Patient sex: F
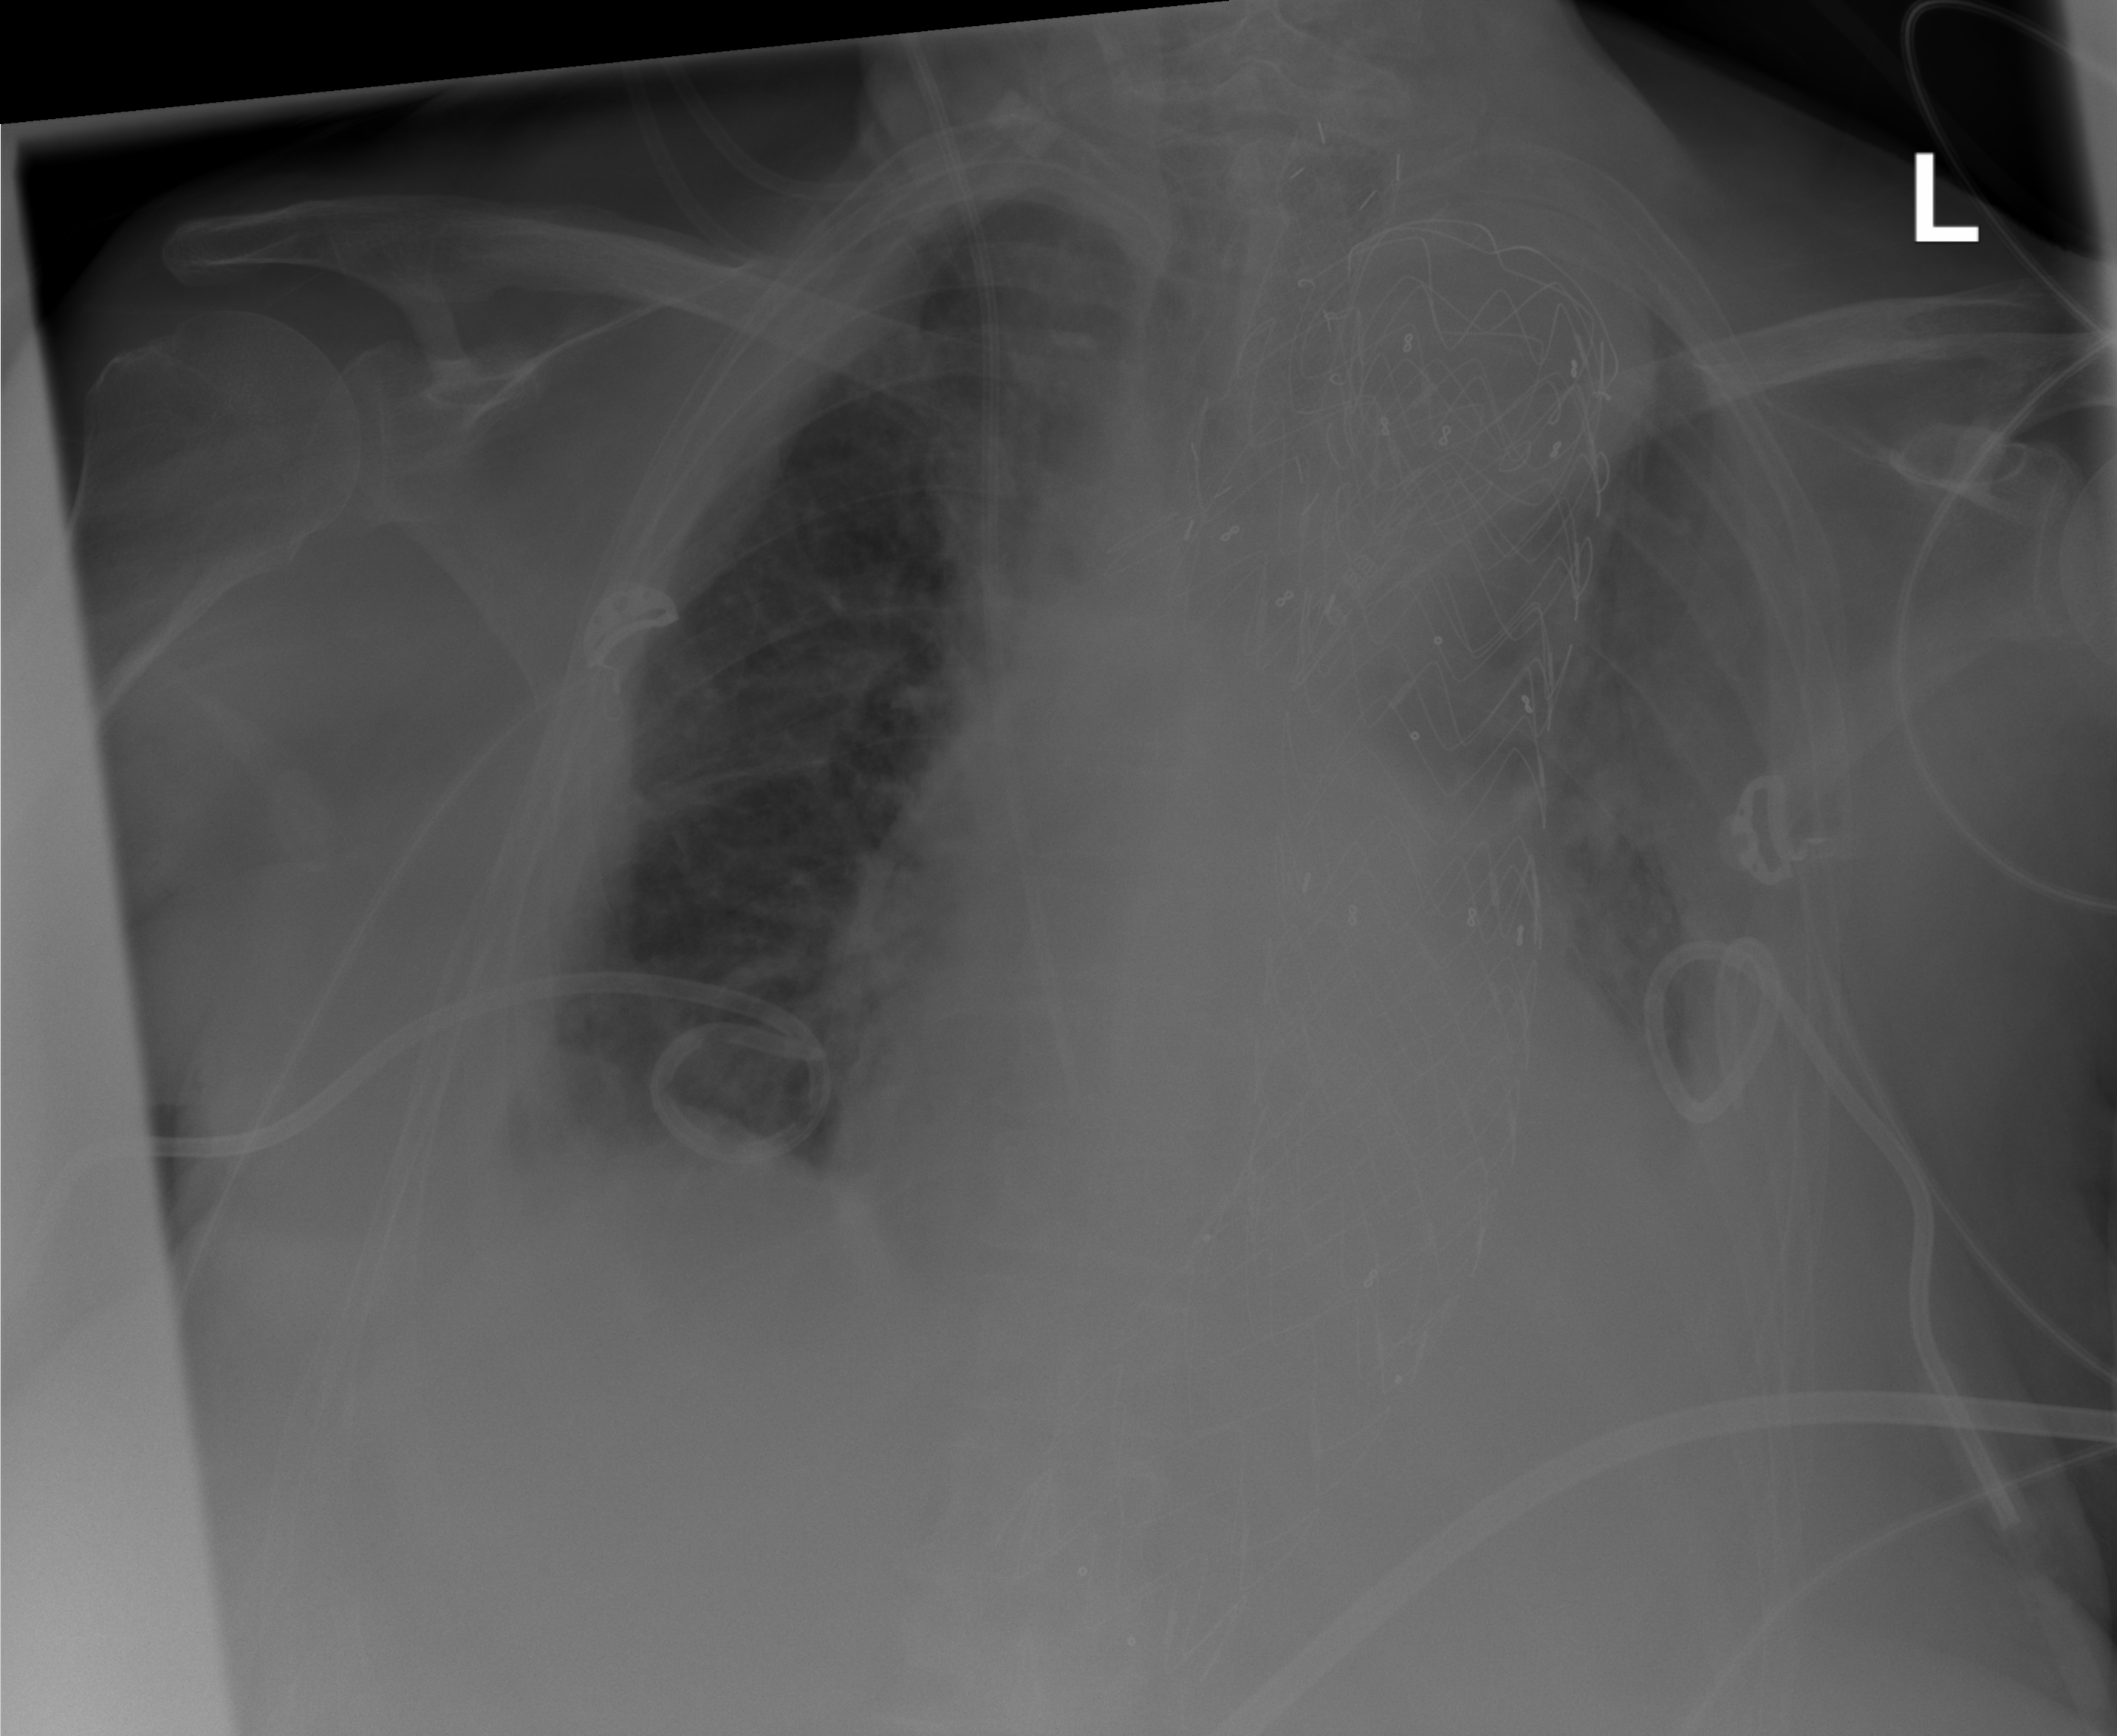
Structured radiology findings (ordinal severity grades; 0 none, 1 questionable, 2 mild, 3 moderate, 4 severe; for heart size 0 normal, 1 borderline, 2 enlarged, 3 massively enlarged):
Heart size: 0
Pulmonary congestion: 1
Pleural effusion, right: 1
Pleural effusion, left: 2
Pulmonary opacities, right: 0
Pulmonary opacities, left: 0
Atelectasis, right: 2
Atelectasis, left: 3